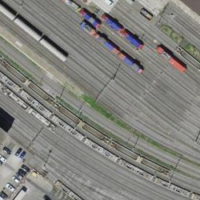
EUNIS habitat code: 57
Species observed at this site:
Corvus corone